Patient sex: M
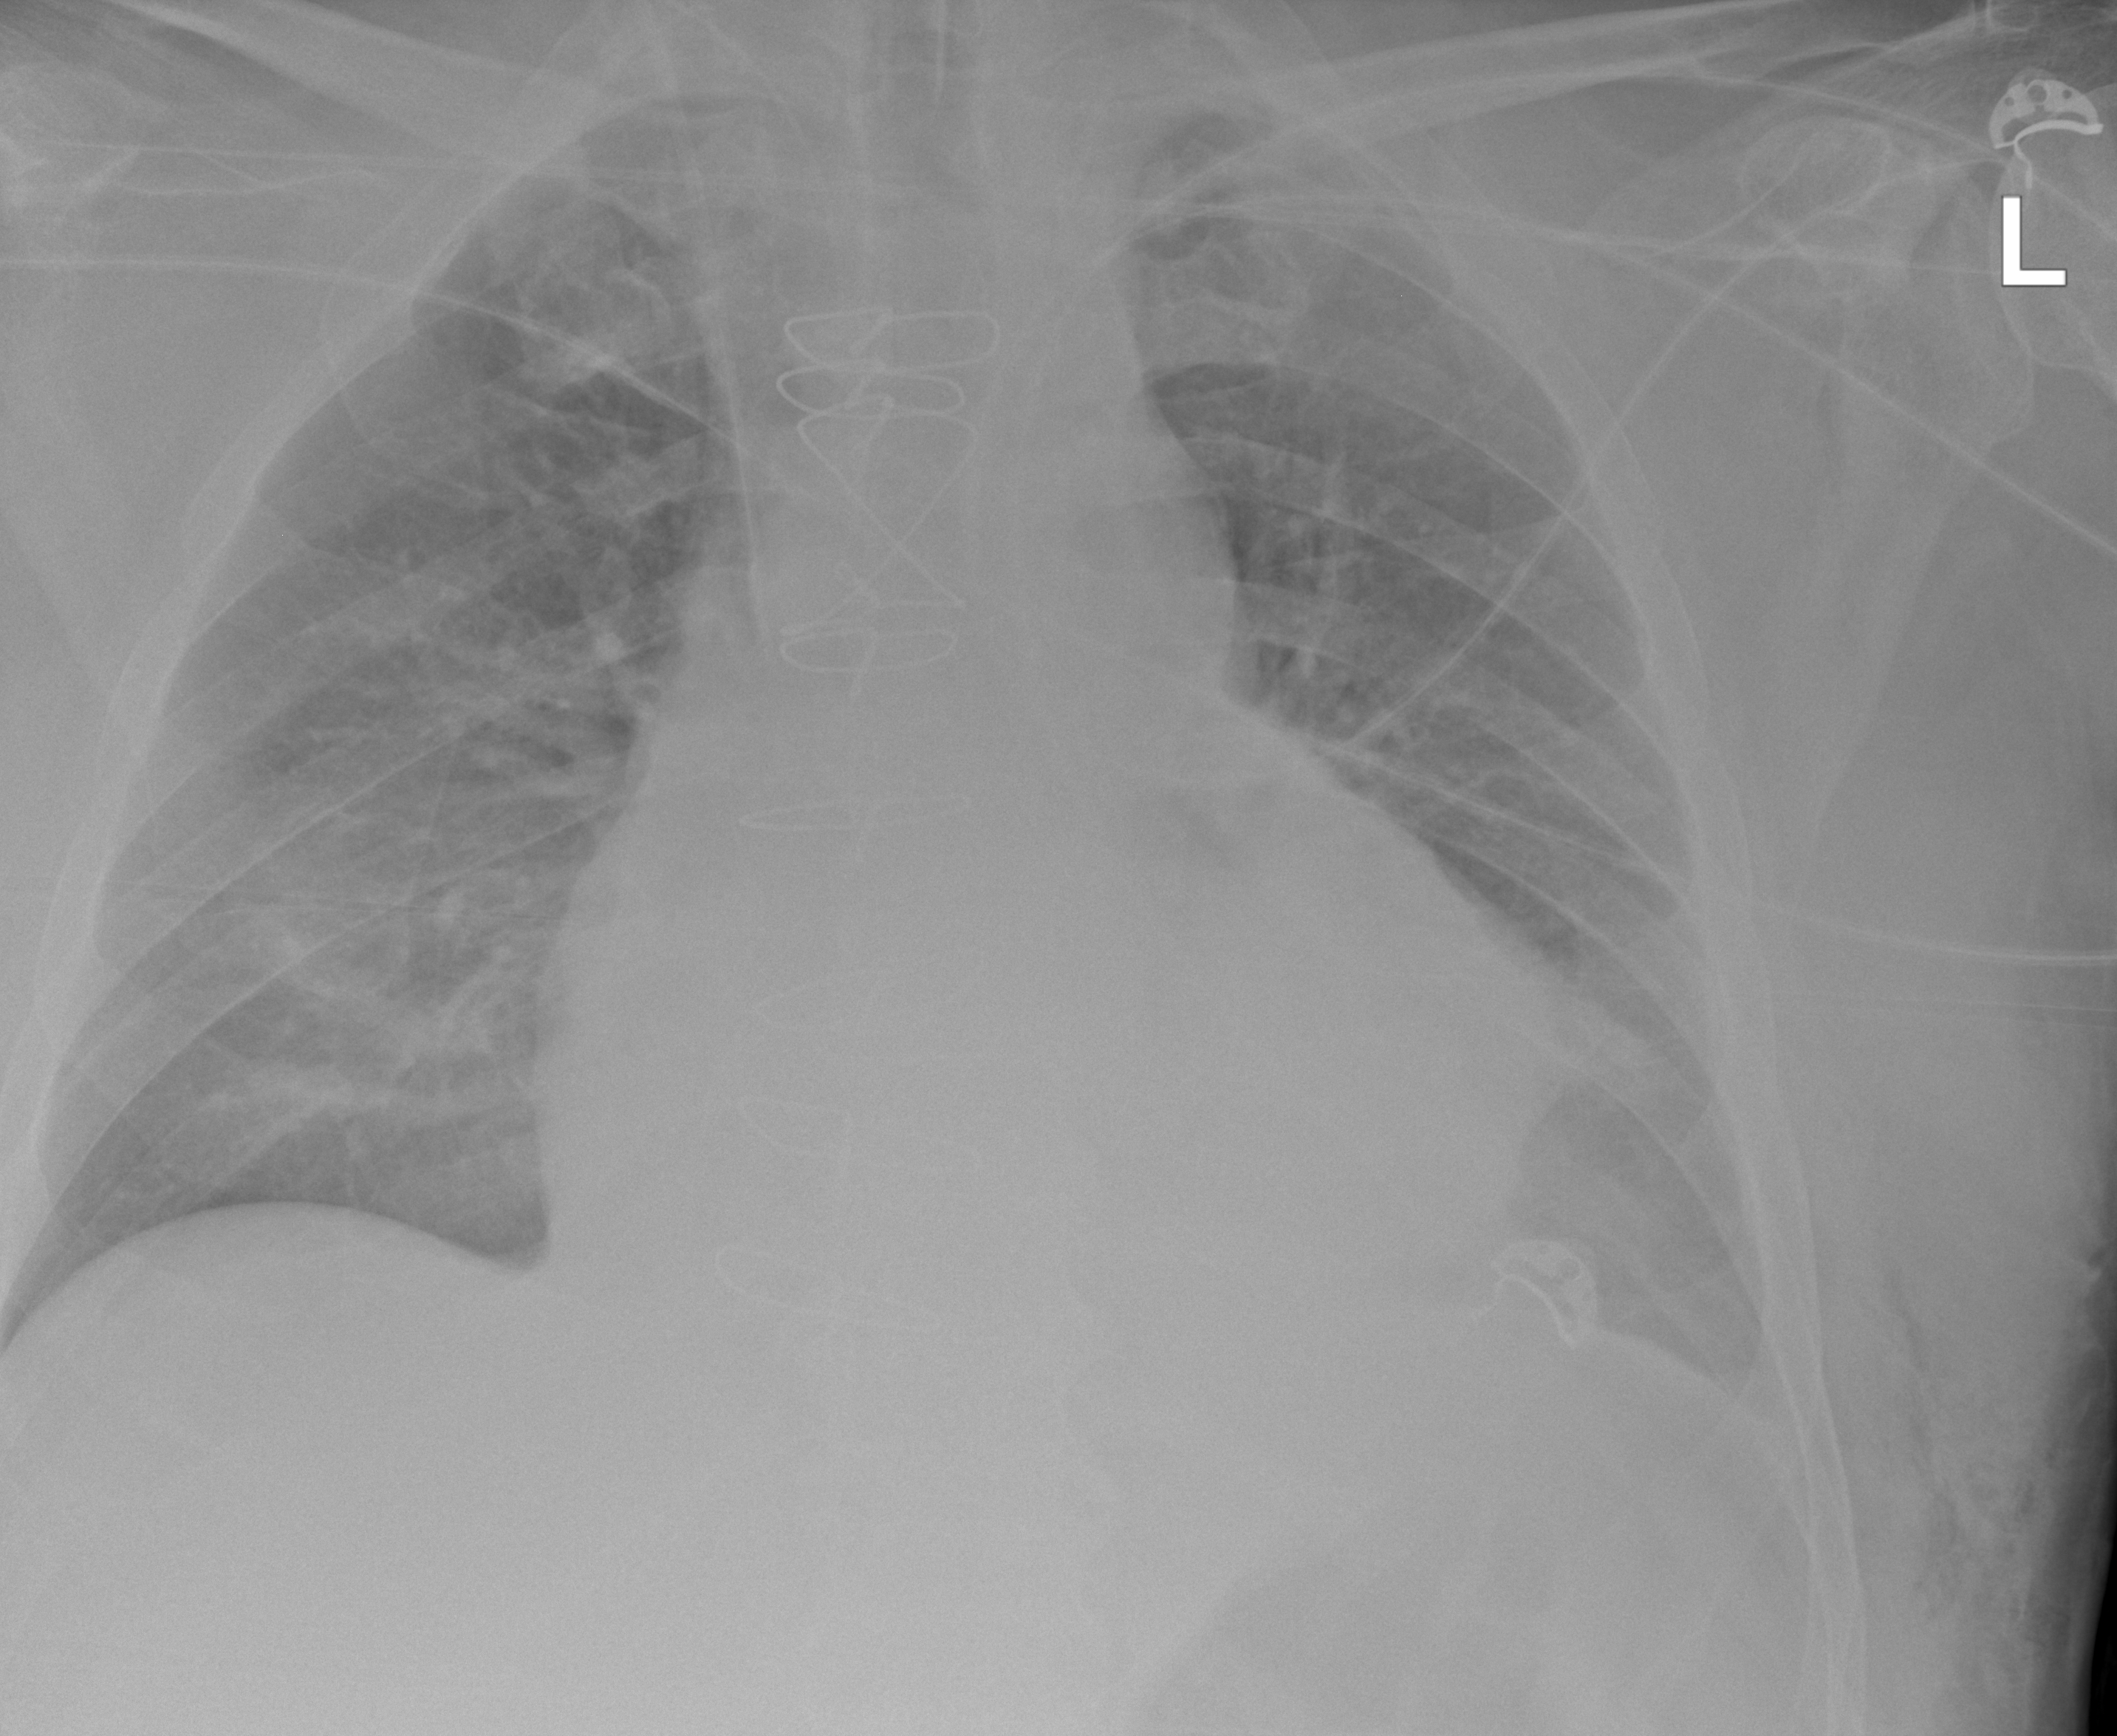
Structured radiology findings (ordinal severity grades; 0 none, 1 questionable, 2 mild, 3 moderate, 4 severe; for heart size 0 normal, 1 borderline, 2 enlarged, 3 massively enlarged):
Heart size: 2
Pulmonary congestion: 2
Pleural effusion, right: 2
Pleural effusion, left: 2
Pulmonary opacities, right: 1
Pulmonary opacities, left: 1
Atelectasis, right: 2
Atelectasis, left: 2